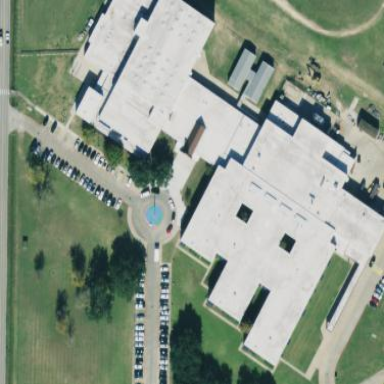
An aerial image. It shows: School building.